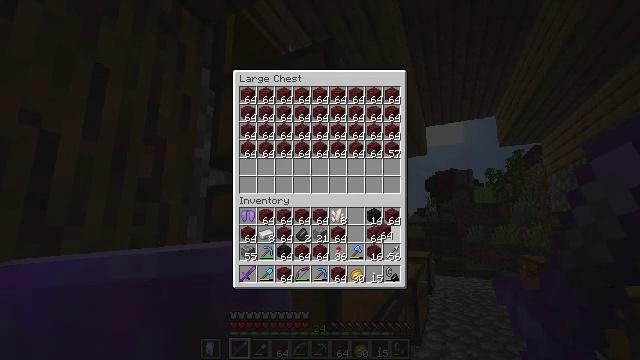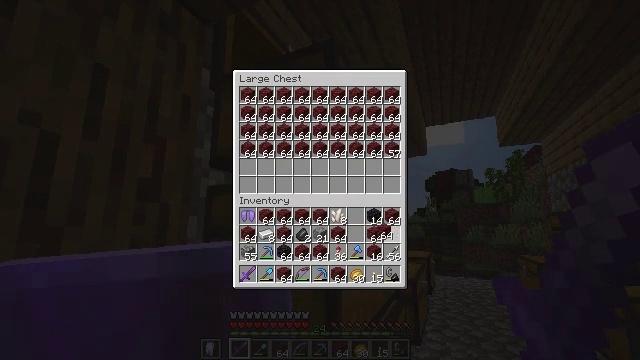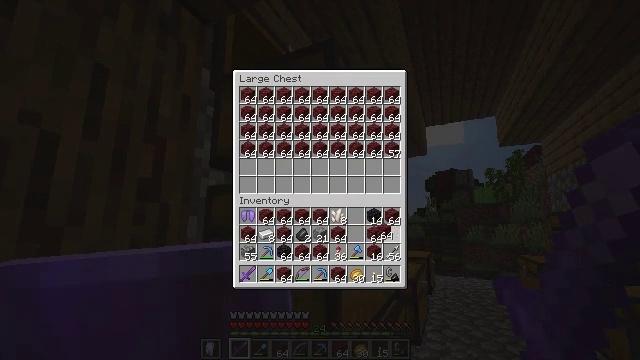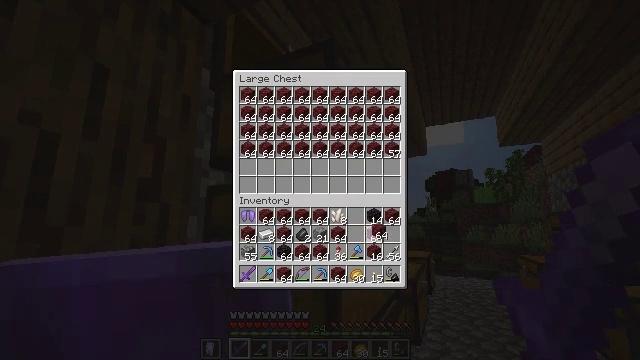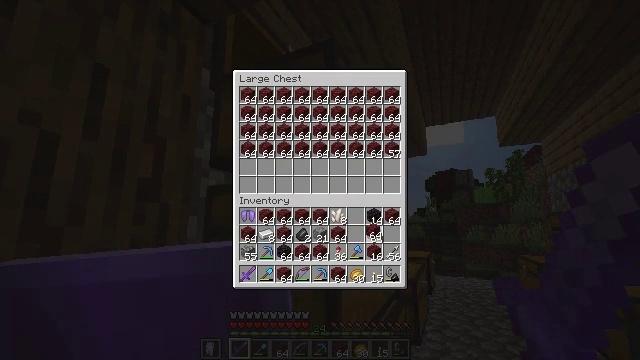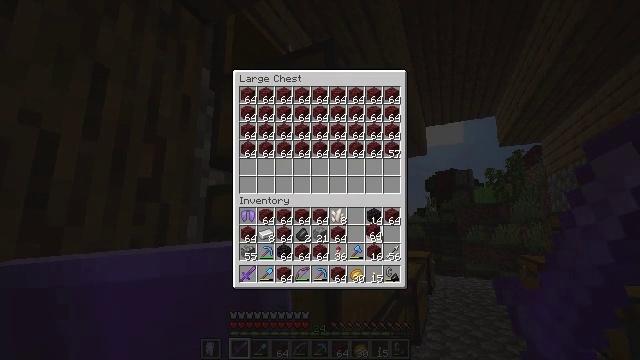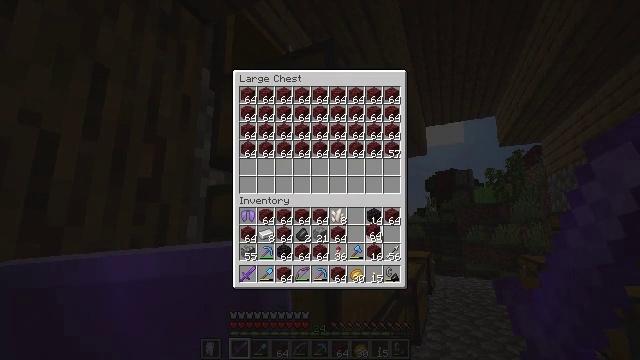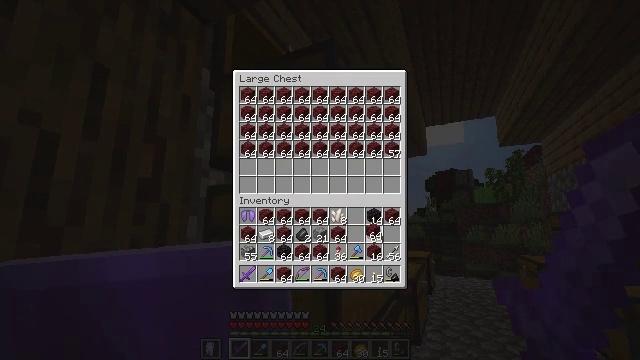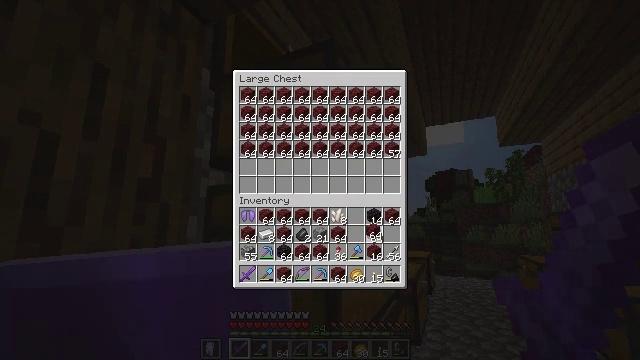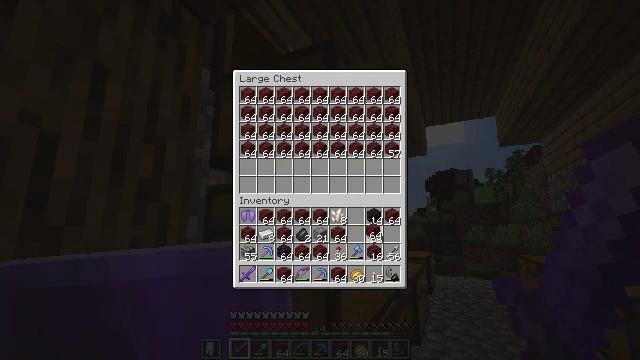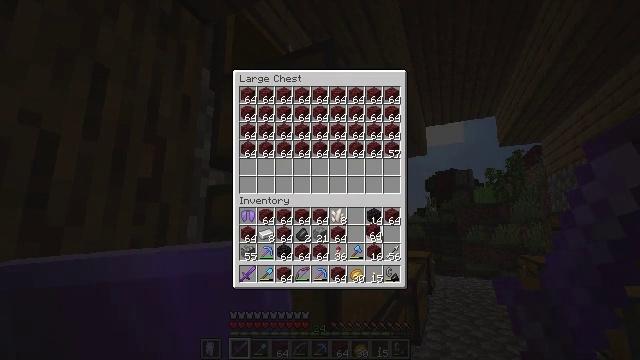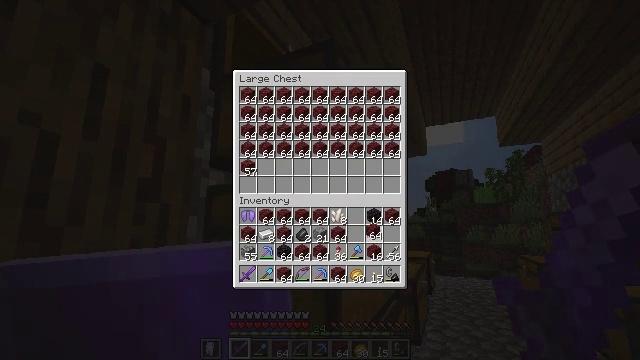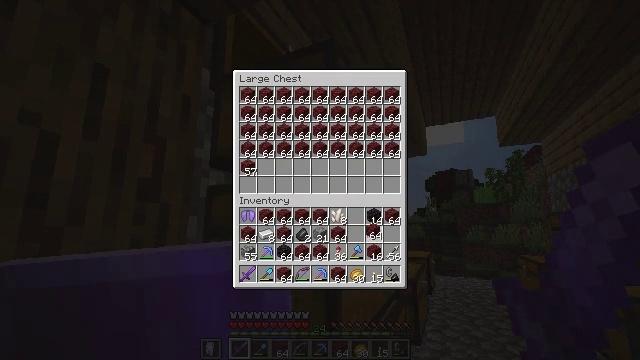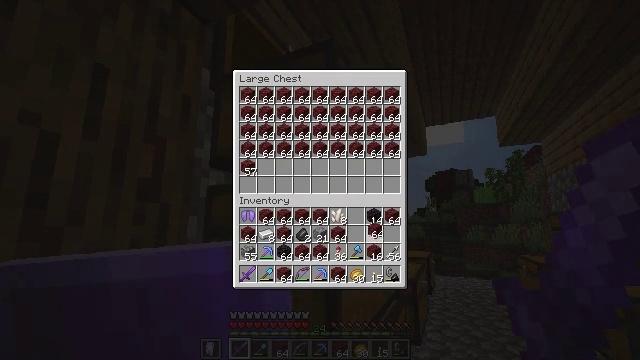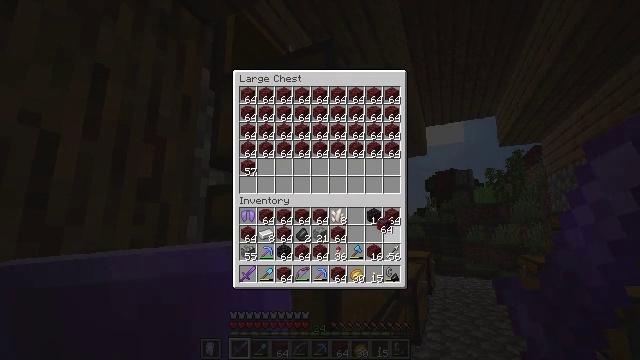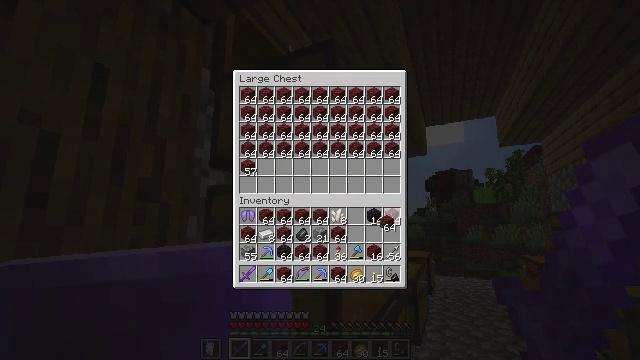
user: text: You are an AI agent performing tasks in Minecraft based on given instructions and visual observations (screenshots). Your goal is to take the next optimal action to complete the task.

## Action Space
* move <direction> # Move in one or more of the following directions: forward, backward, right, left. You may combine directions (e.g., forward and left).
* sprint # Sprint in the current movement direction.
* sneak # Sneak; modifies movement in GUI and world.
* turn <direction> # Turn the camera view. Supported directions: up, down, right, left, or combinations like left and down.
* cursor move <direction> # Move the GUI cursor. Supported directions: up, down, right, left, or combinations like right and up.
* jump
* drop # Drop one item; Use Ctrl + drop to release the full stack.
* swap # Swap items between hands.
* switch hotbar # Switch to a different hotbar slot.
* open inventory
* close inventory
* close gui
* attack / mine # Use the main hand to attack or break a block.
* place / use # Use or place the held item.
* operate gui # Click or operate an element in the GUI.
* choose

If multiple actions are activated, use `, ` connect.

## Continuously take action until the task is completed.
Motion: motion action
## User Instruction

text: Gain netherite scrap by cooking ancient debris in the furnace.
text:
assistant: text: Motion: sneak
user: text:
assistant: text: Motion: sneak
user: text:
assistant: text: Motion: sneak
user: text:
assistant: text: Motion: sneak
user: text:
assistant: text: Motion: sprint, operate gui
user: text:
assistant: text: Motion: sneak, operate gui
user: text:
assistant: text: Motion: sprint, operate gui
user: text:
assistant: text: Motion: sneak, operate gui
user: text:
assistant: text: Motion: sneak, operate gui
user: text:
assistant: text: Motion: sprint, operate gui
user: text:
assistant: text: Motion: sprint
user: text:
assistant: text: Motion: sneak
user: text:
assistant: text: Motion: sneak
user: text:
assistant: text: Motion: sprint, cursor move right
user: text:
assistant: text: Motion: sprint
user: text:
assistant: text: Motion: sprint
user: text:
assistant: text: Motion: sneak
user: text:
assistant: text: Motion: sneak, operate gui
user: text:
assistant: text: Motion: sprint, operate gui
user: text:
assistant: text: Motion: sneak, operate gui
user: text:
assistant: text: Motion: sprint
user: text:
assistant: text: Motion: sprint, operate gui
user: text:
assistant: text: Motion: sprint, operate gui
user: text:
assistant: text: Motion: sneak
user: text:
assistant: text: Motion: sprint
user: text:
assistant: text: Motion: sprint, cursor move left and down
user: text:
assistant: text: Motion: sprint
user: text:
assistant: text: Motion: sprint
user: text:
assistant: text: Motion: sprint
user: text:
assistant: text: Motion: sprint